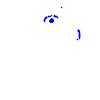
Particle: pion